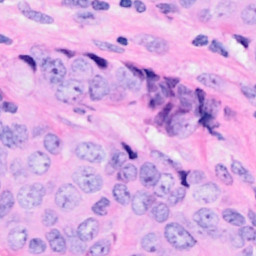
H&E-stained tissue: Breast